Question: the text within the li is a link, where as the entire li item including the text should work as a link. How can I get it so that the entire li item operates as link as opposed to just the text within the li?
CSS:
'''
#navbar {
width: 900px;
height: 50px;
background-image: url(http://iforce.co.nz/i/chiislxt.mp4.png);
}
#navbar ul {
list-style-type:none;
margin:0px;
padding:0px;
text-align: center;
}
#navbar ul li {
height: 50px;
width: auto;
float: left;
padding-left: 20px;
padding-right: 20px;
line-height: 50px;
border-right: 1px solid black;
}
#navbar ul li a {
display: block;
height: 100%;
}
#navbar a:link {
font-weight:bold;
color: black;
font-family: Franklin Gorthic Heavy, Helvetica, sans-serif;
text-decoration: none;
}
#navbar a:hover {
background-color: #003300;
color: gold;
}
#navbar a:visited {
color: black;
}
a:active {
background-color: #003300;
color: gold;
}
'''
HTML:
'''
<div id="navbar">
<ul>
<li><a href="#home">HOME</a></li>
<li><a href="#about">ABOUT</a></li>
<li><a href="#news">NEWS</a></li>
<li><a href="#reading">READING</a></li>
<li><a href="#store">STORE</a></li>
<li><a href="#contact">CONTACT</a></li>
</ul>
</div>
'''
Here's a screenshot for reference: (home has my cursor over)

Cheers
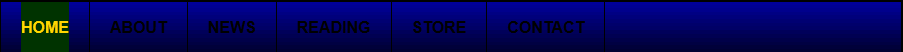
Answer: You then should move some of the li css to the a css - like so
'''
#navbar ul li {
height: 50px;
width: auto;
float: left;
}
#navbar ul li a {
display: block;
height: 100%;
padding-left: 20px;
padding-right: 20px;
line-height: 50px;
border-right: 1px solid black;
}
'''